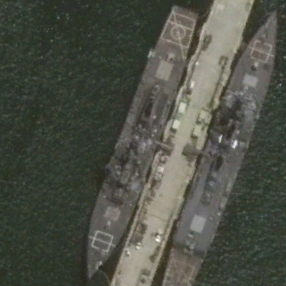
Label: destroyer